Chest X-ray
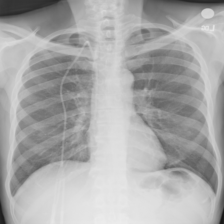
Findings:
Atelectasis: negative
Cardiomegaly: negative
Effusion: negative
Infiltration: negative
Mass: negative
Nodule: negative
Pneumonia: negative
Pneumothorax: negative
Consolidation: negative
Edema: negative
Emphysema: negative
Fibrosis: negative
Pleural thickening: negative
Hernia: negative